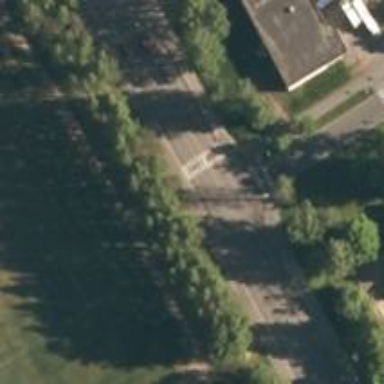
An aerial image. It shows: Asphalt cycleway.